Interaction volume radius: 5 \u00c5
Interaction volume height: 10 \u00c5
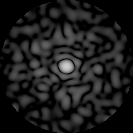
Disorder parameter: 0.9088